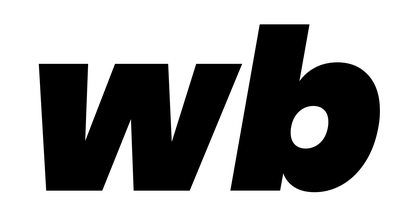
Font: Poppins-BlackItalic